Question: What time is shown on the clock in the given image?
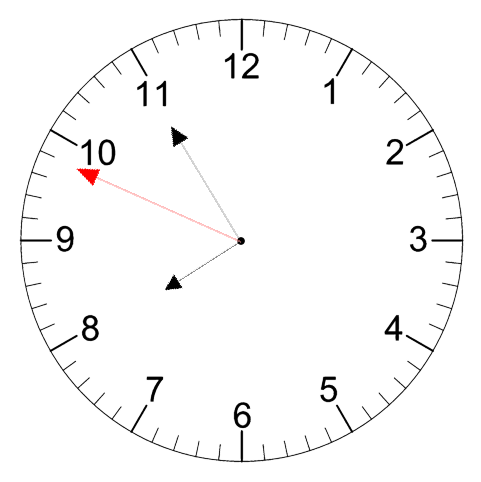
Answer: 07:54:49